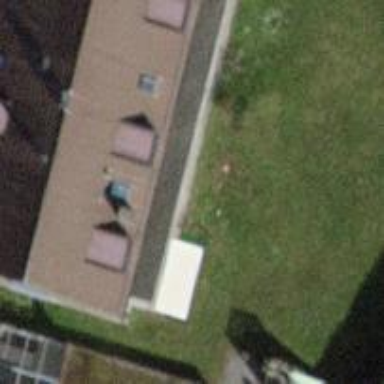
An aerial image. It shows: Building with gabled roof oriented along its length. The roof is brown in color.